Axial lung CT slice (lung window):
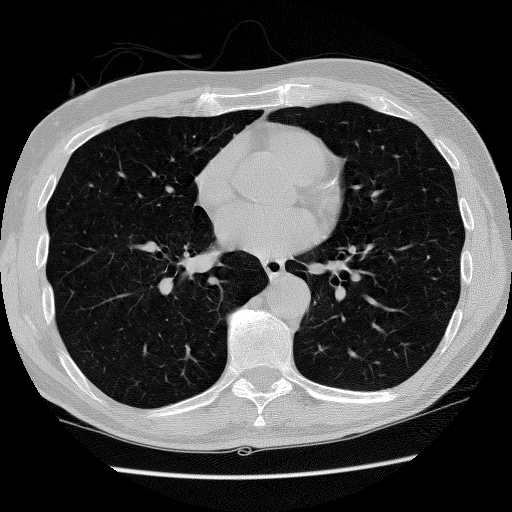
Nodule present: no